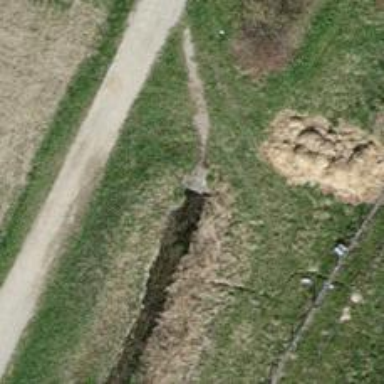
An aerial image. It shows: There is tunnel.